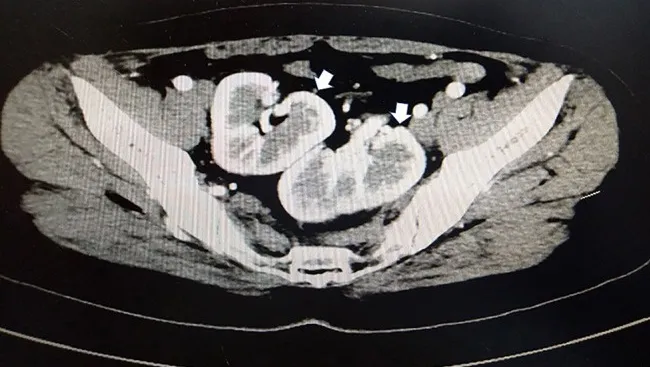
Contrast-enhanced CT presenting bilateral kidneys located in the pelvic cavity (white arrow).
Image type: radiology (ct)